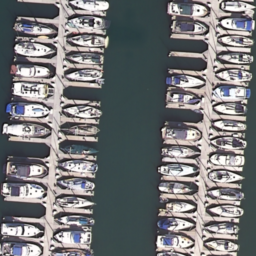
Label: harbor